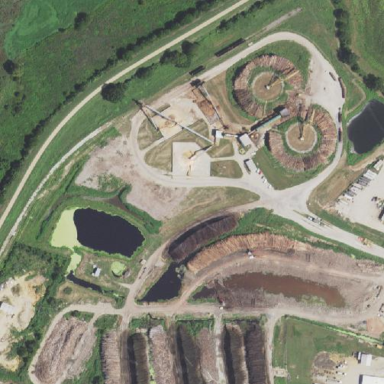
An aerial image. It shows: Industrial area where wood chips are produced. It is chipmill surrounded by works.